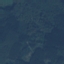
Land use / land cover: Forest